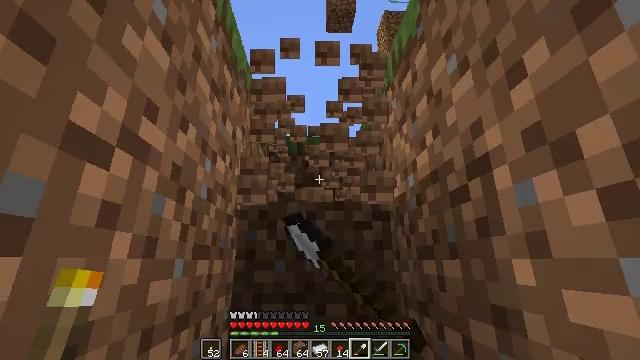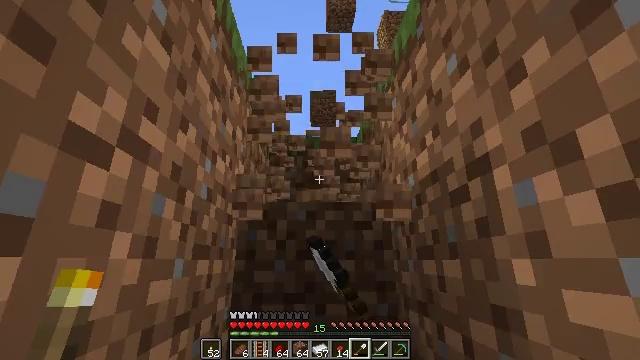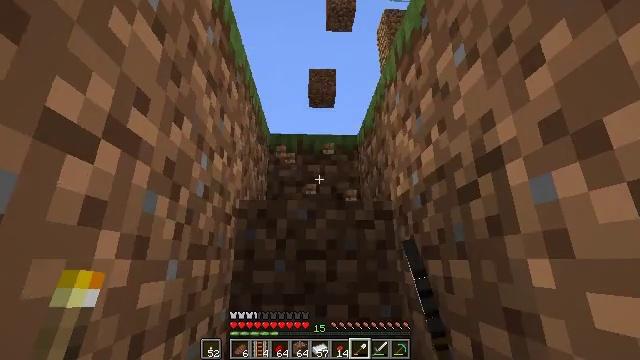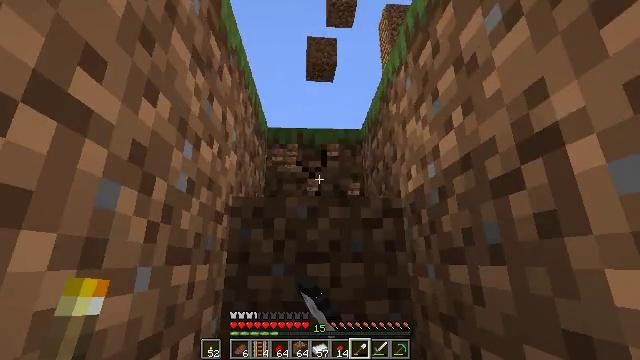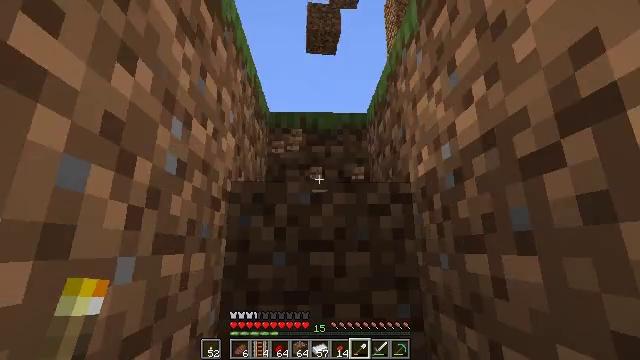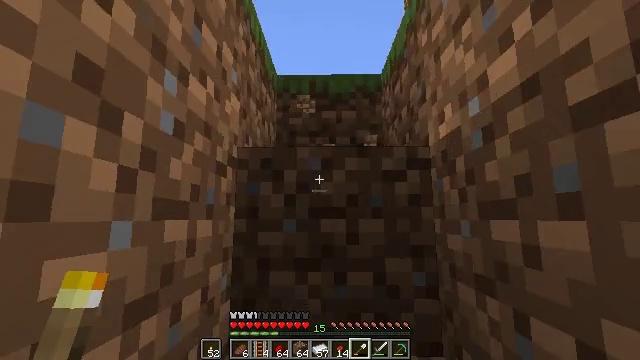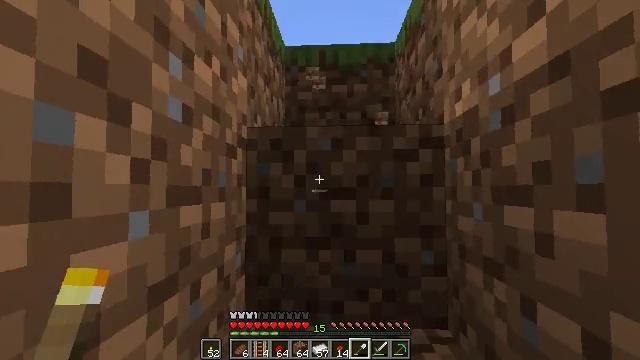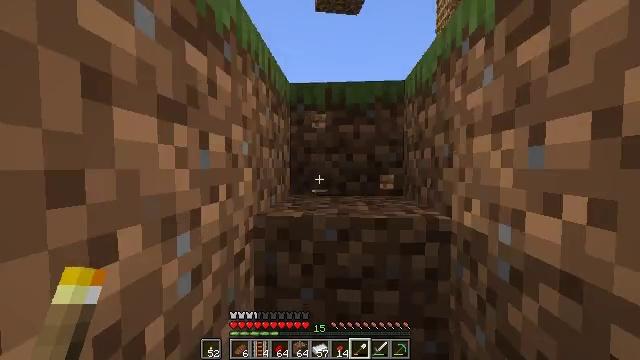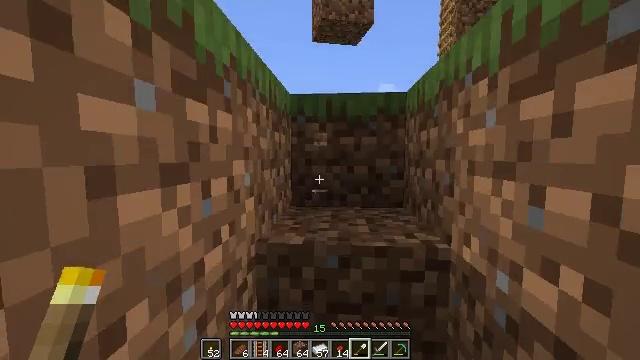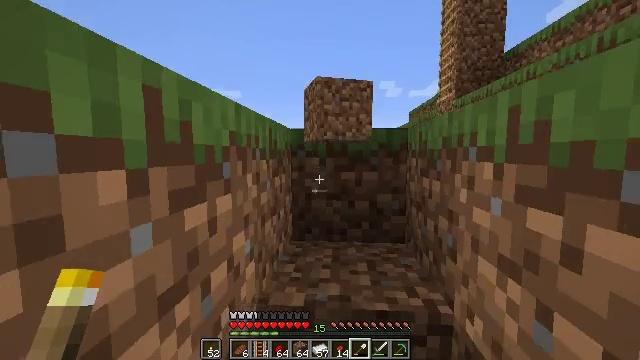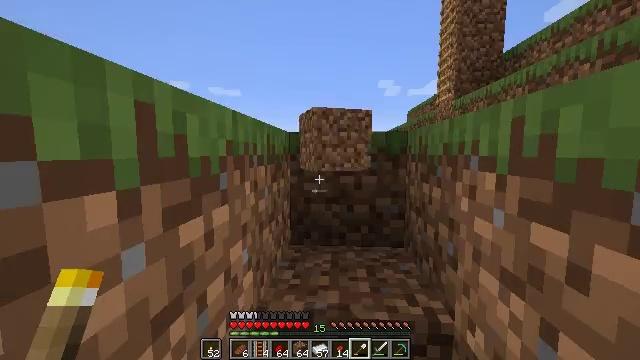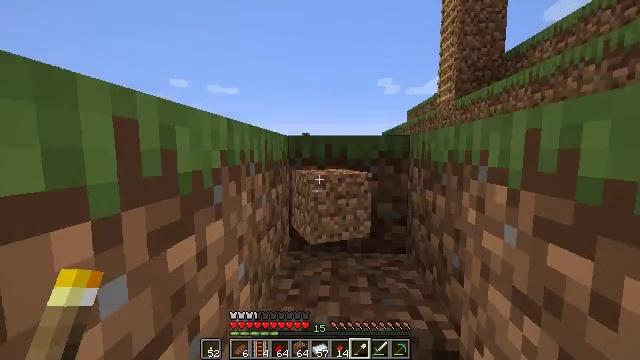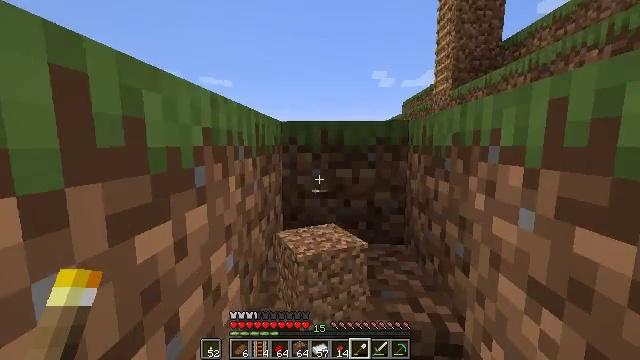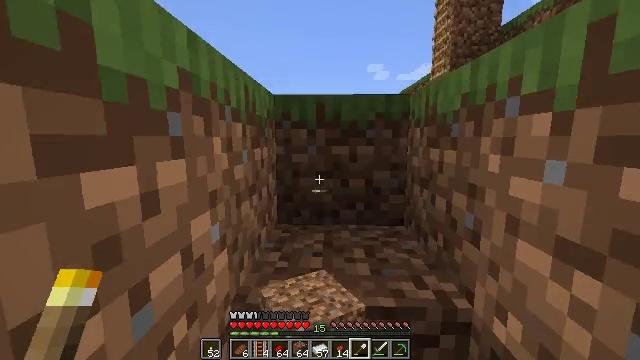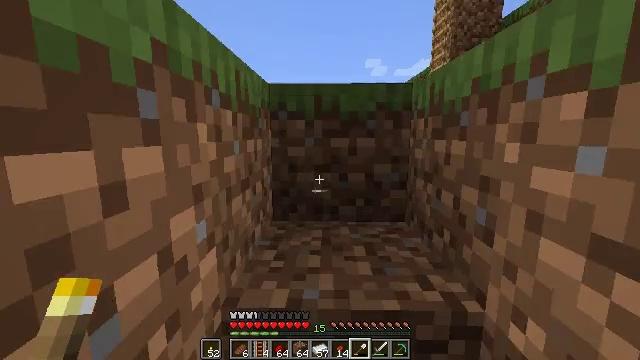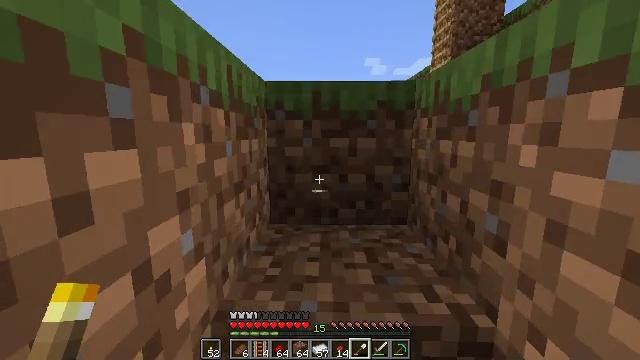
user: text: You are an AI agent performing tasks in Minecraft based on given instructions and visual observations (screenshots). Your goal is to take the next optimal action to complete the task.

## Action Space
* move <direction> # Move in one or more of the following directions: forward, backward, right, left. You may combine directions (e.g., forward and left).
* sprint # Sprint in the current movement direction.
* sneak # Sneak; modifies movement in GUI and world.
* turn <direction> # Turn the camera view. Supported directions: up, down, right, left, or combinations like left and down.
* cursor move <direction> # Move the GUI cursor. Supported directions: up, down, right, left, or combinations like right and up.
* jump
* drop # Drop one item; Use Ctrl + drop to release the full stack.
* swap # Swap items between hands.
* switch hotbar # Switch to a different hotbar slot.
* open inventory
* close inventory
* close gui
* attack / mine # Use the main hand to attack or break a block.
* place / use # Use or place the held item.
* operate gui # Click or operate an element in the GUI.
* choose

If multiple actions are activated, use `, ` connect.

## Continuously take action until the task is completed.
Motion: motion action
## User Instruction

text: Drop a dirt block.
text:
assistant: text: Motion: attack / mine
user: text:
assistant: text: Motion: move forward, attack / mine
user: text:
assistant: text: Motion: move forward, attack / mine
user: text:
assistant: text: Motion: move forward, turn down
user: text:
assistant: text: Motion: move forward, turn left and down
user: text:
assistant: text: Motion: move forward, turn left and down, jump
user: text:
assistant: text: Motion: move forward, turn left and down, jump
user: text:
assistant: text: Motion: move forward, turn down, jump
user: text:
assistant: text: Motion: move forward, jump
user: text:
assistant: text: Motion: move forward, jump
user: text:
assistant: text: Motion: move forward, jump
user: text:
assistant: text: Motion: move forward, turn right and down, jump
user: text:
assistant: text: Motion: move forward, turn right and down, jump
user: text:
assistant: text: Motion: move forward, jump
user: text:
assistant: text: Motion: move forward, jump
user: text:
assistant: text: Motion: move forward, sprint, jump
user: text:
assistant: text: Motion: move forward, sprint, jump
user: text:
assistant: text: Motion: move forward, sprint, jump
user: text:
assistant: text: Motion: move forward, sprint, jump
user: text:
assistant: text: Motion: move forward, jump
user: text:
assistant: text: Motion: move forward, jump
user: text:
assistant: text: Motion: move forward, jump
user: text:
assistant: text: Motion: move forward, jump
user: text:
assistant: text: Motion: move forward, turn left and down, jump
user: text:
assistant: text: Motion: move forward, turn left and down, jump
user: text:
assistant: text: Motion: move forward, turn left and down, jump
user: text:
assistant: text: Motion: move forward, sprint, turn left and down, jump
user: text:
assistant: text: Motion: move forward, sprint, turn left and down, jump
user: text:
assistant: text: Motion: move forward, sprint, turn left and down, jump
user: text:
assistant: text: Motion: move forward, turn left and down